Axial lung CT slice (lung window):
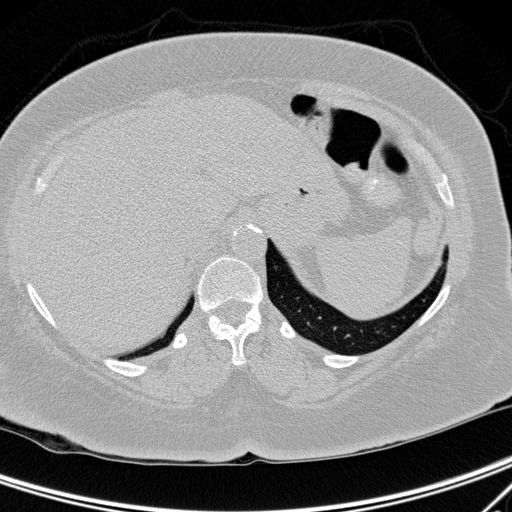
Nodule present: no